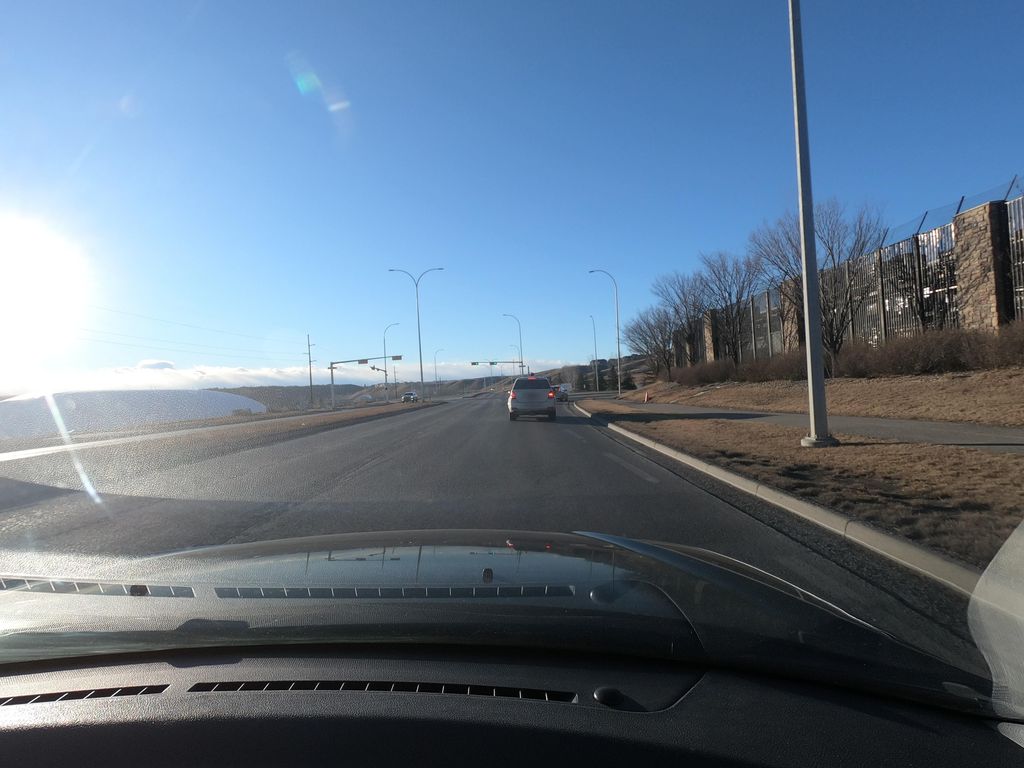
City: calgary